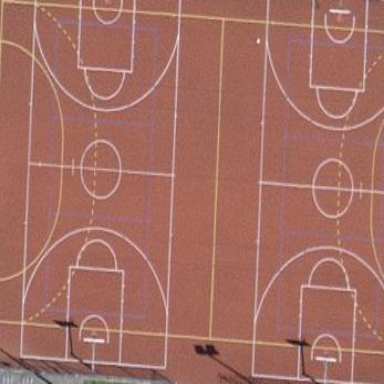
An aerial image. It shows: Tennis court on pitch.